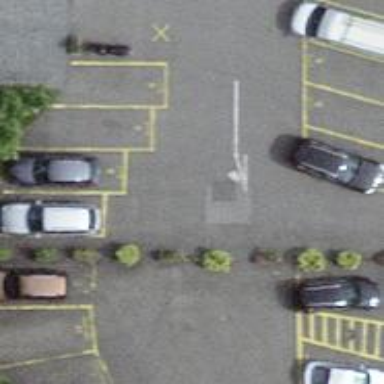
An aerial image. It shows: Parking aisle designated as service road.